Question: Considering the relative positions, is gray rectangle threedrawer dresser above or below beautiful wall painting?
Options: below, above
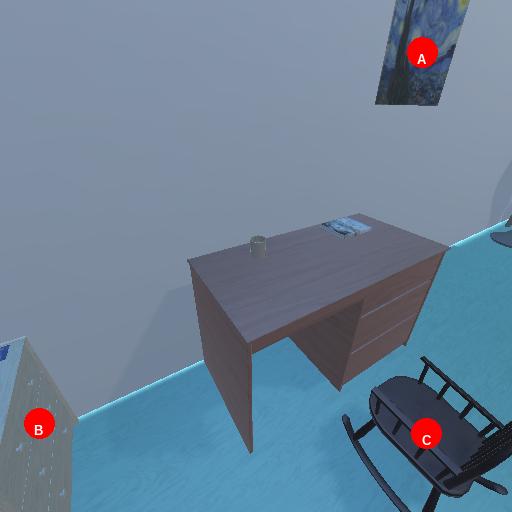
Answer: below